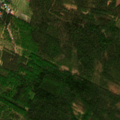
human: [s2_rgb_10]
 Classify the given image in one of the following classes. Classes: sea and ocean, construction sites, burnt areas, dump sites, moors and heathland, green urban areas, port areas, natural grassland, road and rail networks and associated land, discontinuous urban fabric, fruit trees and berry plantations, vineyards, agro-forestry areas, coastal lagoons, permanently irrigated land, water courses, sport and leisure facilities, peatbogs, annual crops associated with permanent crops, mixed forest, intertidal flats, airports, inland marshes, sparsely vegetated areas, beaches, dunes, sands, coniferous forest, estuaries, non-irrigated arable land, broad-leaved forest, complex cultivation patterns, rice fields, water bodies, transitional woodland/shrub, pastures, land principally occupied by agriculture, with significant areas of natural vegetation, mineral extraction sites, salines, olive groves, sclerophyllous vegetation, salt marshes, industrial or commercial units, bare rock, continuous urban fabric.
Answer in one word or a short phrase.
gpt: coniferous forest, mixed forest, transitional woodland/shrub